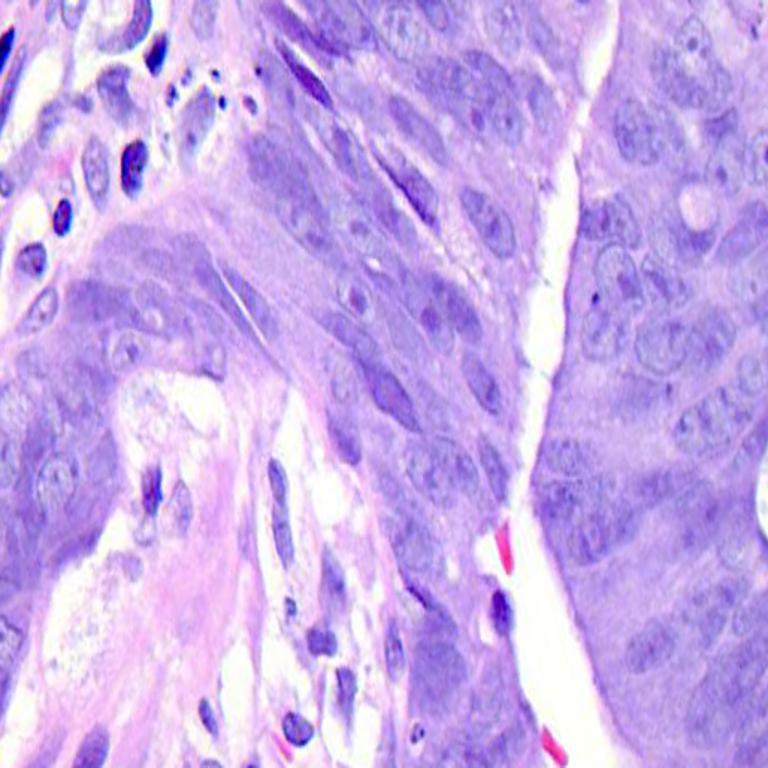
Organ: colon
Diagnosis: adenocarcinomas